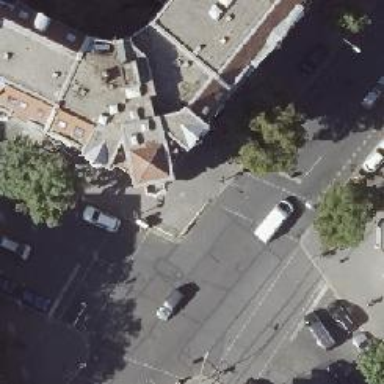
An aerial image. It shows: Asphalt footway with crossing equipped with traffic signals.